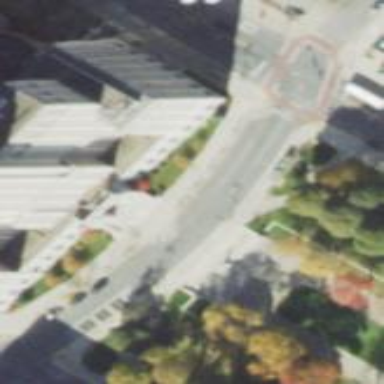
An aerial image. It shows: Part of building.